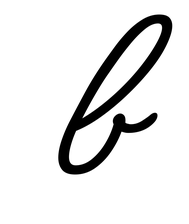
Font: MeowScript-Regular